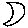
Label: moon